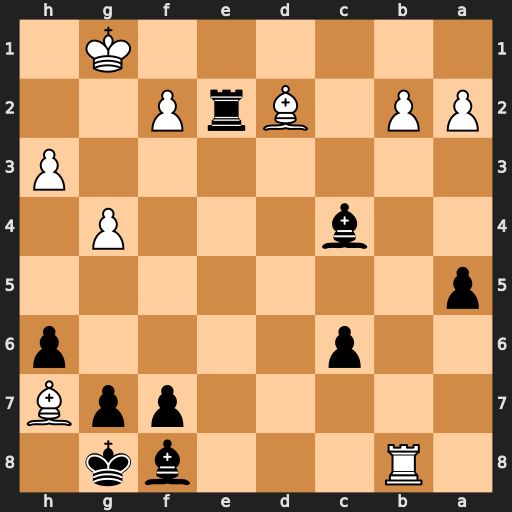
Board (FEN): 1R3bk1/5ppB/2p4p/p7/2b3P1/7P/PP1BrP2/6K1
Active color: b
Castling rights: -
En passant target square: -
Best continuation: Kxh7 Rxf8 Rxd2